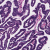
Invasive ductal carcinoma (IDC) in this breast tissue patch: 0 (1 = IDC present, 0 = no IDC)